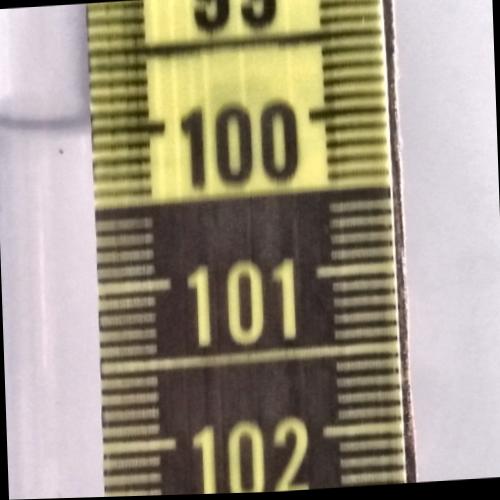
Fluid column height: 99.9 cm